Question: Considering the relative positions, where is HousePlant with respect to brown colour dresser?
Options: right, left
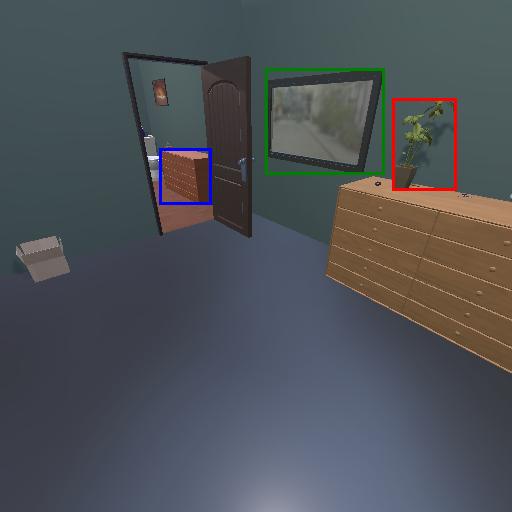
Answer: right